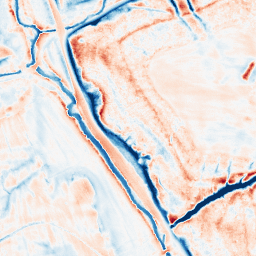
Category: classical
Decomposition family: gaussian_anisotropic
Decomposition parameters: sigma_x: 5
sigma_y: 5
Upsampling method: sinc_hamming
Upsampling parameters: scale: 4
kernel_size: 16
Upsampling scale: 4